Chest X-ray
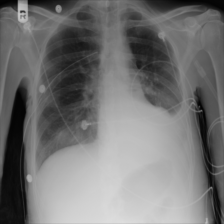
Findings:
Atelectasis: negative
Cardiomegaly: negative
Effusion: positive
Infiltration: negative
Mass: negative
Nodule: negative
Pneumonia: negative
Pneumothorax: negative
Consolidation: negative
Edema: negative
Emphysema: positive
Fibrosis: negative
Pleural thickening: negative
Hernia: negative